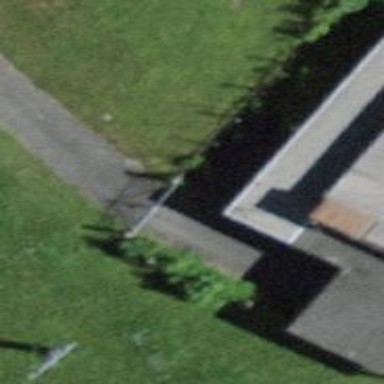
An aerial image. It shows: Gate.